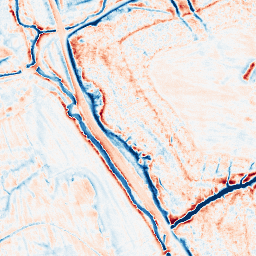
Category: edge_preserving
Decomposition family: anisotropic_diffusion
Decomposition parameters: iterations: 50
kappa: 100
gamma: 0.1
Upsampling method: quartic
Upsampling parameters: scale: 8
Upsampling scale: 8